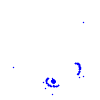
Particle: electron